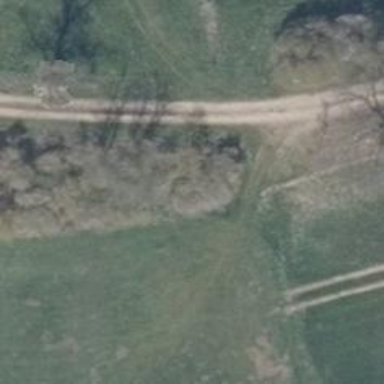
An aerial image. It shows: Dirt track road with grade3 tracktype.